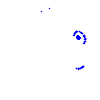
Particle: electron